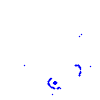
Particle: kaon